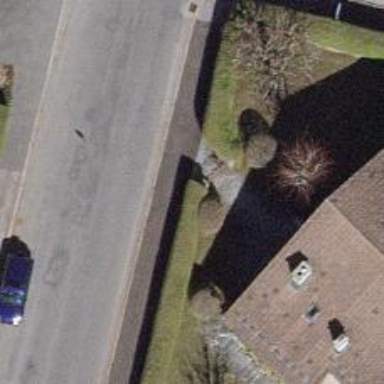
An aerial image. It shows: Hedge acting as barrier.